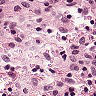
Metastatic tissue present: no